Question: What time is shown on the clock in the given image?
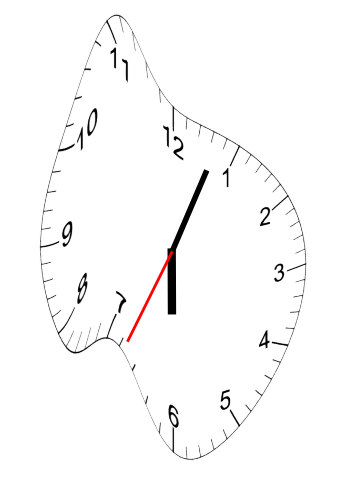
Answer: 06:03:34